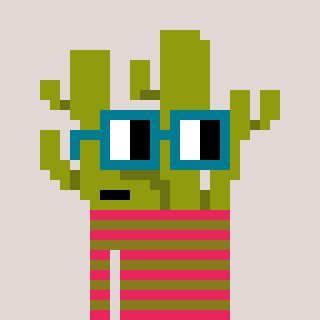
a pixel art character with square dark green glasses, a cactus-shaped head and a gunk-colored body on a warm background